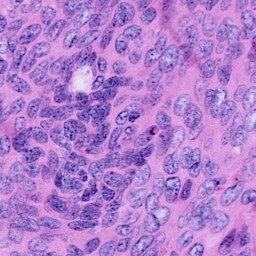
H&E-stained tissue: Cervix